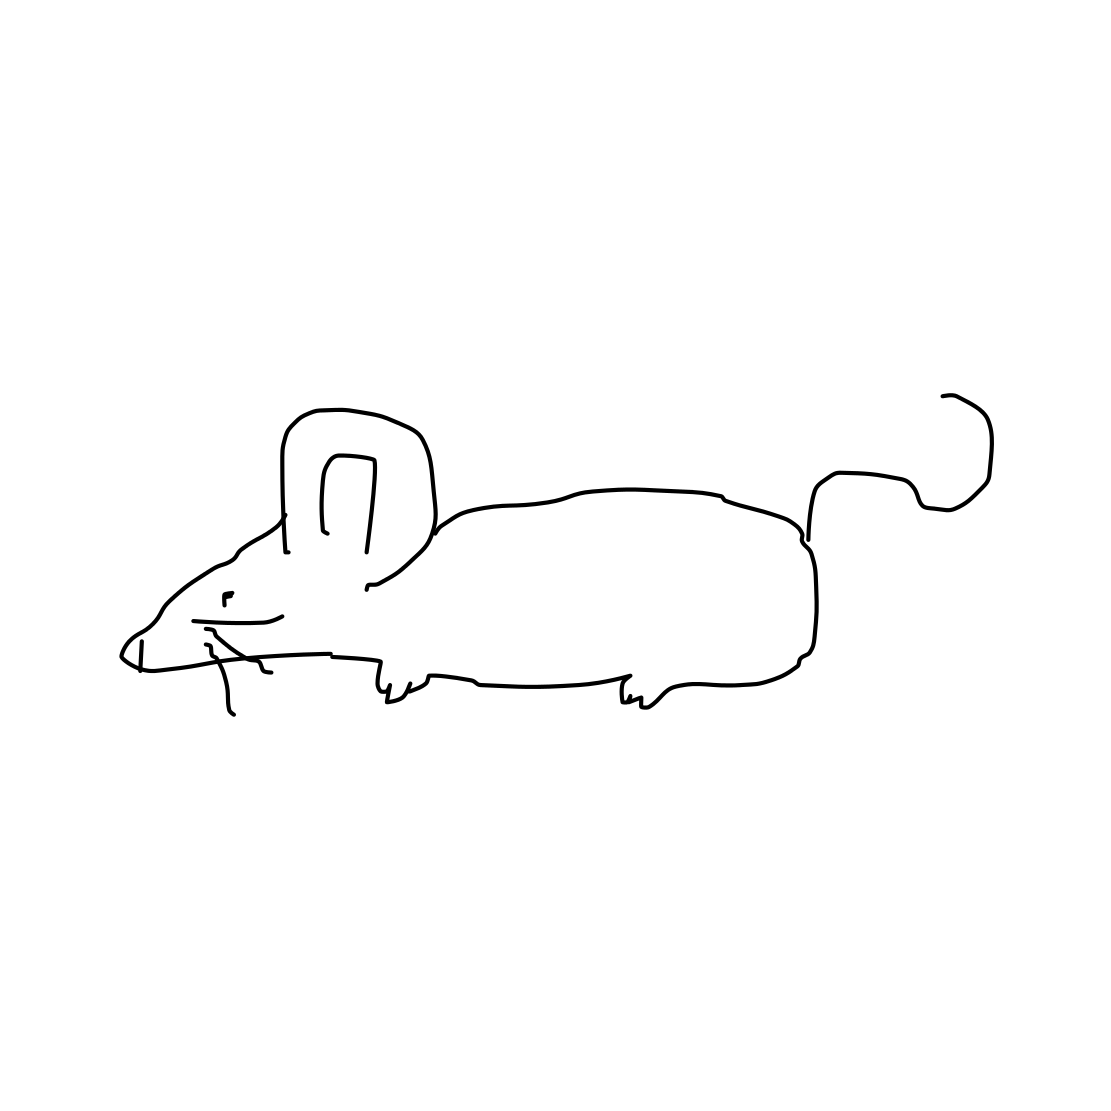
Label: mouse (animal)